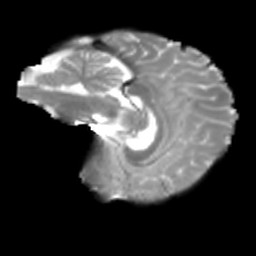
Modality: T2w
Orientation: sagittal
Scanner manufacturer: siemens
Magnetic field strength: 3 T
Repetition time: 4 s
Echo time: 0.0594 s